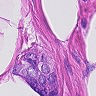
Metastatic tissue present: yes